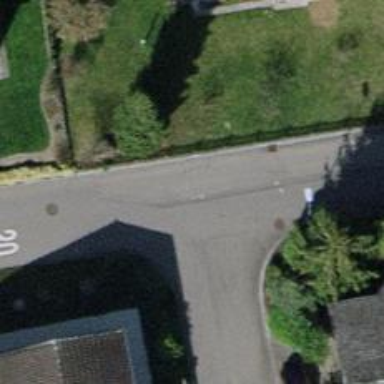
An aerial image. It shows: Paved living street.